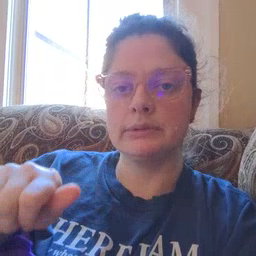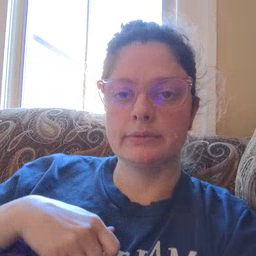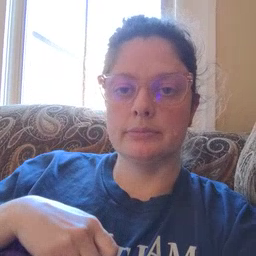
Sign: any